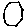
Label: hexagon